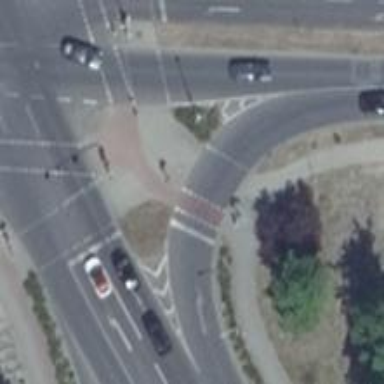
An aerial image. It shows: Road with traffic signals at crossing.